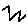
Label: zigzag